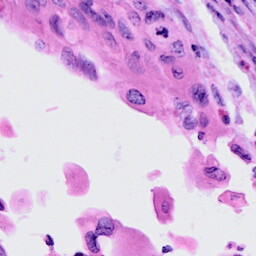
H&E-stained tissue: Cervix